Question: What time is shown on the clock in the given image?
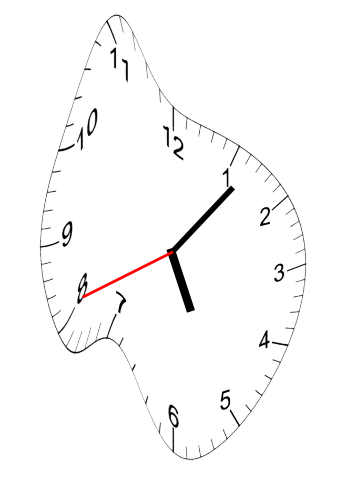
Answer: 05:06:41